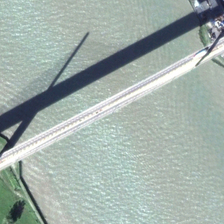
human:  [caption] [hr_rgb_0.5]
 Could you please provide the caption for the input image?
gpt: a long white bridge is over a gray green river .

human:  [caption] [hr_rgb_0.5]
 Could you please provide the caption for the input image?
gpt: a long white bridge is over a gray green river .

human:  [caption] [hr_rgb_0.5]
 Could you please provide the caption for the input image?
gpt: a long white bridge is over a gray green river .

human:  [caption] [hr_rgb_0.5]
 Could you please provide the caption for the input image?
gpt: a long white bridge is over a gray green river .

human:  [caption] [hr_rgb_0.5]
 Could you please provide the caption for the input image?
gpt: a long white bridge is over a gray green river .